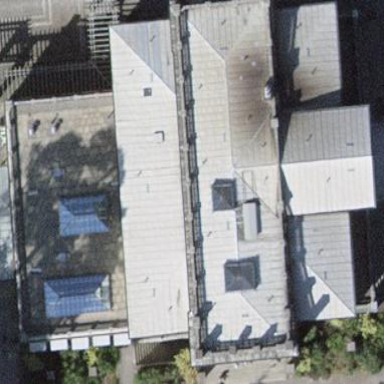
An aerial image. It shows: Historic building that serves as museum.